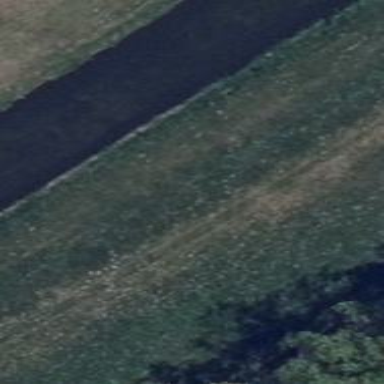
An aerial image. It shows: Grassy path.